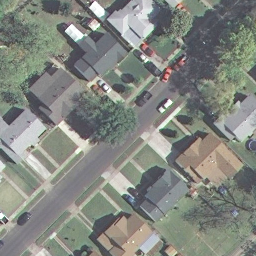
Label: residential